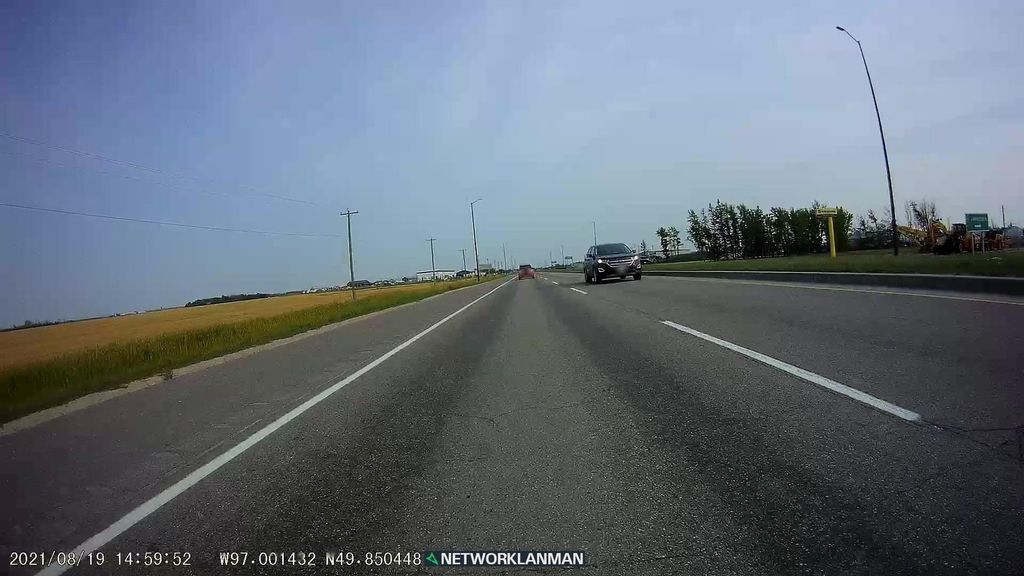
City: winnipeg